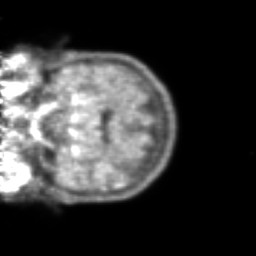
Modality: PET
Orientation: coronal
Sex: female
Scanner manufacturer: ge